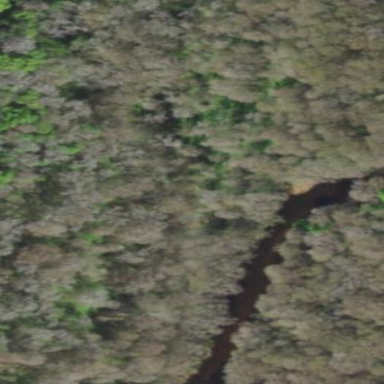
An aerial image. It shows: Mixed woodland with various types of leaves.